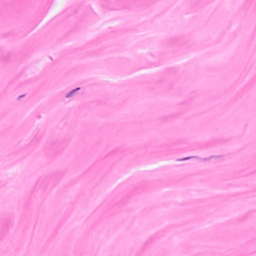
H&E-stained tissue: Breast